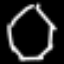
Label: octagon